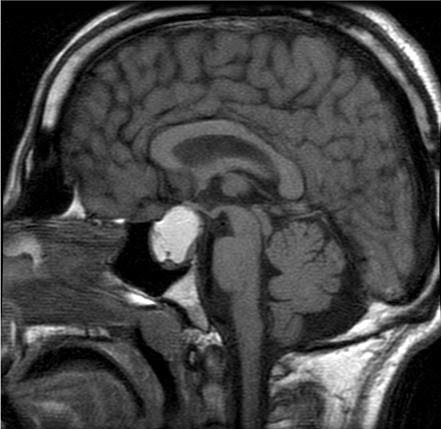
Label: pituitary